Question: What is the reading of the measurement in the image?
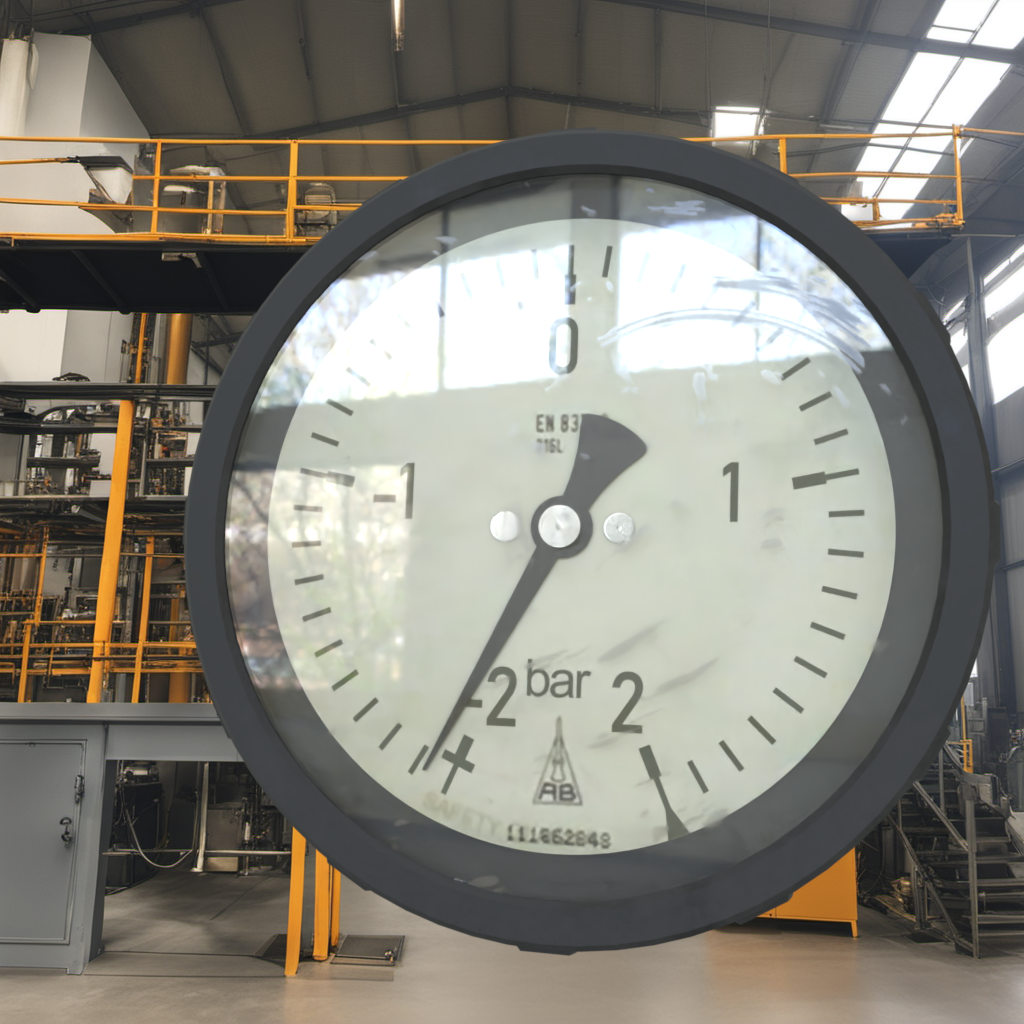
Answer: The result is -2.03
Question: What is the value range of the measurement in the image?
Answer: The range is from -2 to 2
Question: What is the minimum and maximum value range of the measurement in the image?
Answer: The minimum value is -2 and the maximum value is 2